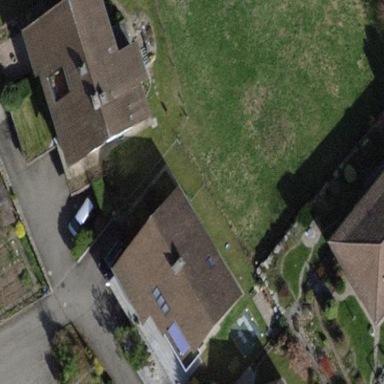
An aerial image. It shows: Detached building.